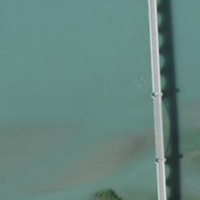
EUNIS habitat code: 15
Species observed at this site:
Tachybaptus ruficollis
Podiceps cristatus
Fulica atra
Anas crecca
Alcedo atthis
Dendrocopos major
Podiceps nigricollis
Buteo buteo
Larus michahellis
Cygnus olor
Gallinula chloropus
Ardea alba
Erithacus rubecula
Pica pica
Phoenicurus ochruros
Falco tinnunculus
Picus viridis
Corvus corax
Acrocephalus scirpaceus
Cyanistes caeruleus
Acrocephalus schoenobaenus
Anas platyrhynchos
Sturnus vulgaris
Alopochen aegyptiaca
Aythya ferina
Troglodytes troglodytes
Corvus frugilegus
Aythya fuligula
Fringilla coelebs
Passer montanus
Turdus merula
Columba palumbus
Phalacrocorax carbo
Circus aeruginosus
Tachymarptis melba
Mareca strepera
Parus major
Hirundo rustica
Milvus milvus
Motacilla alba
Delichon urbicum